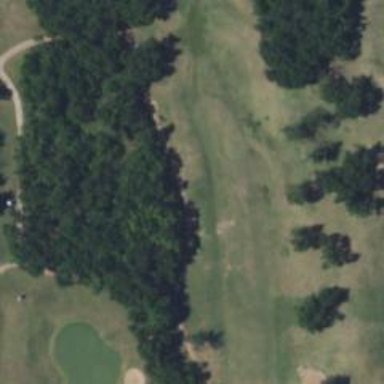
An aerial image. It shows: Golf hole.